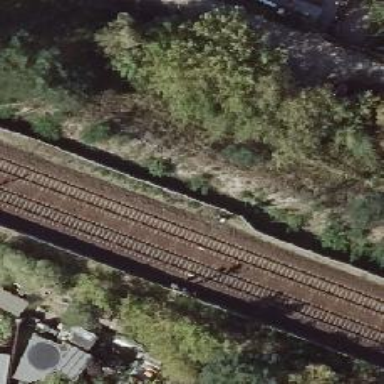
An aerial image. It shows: Railway signal.